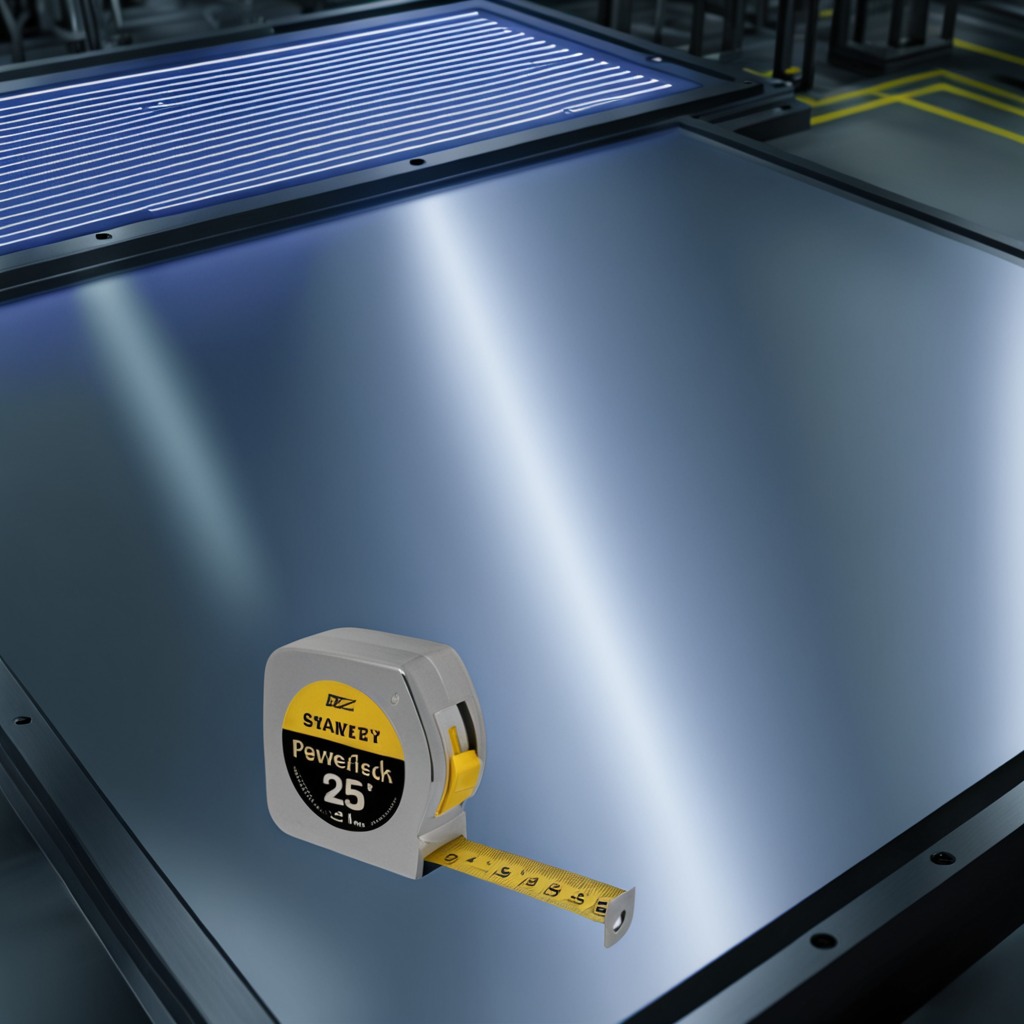
A measuring tape is lying on the metal table in a machine shop under fluorescent lights.